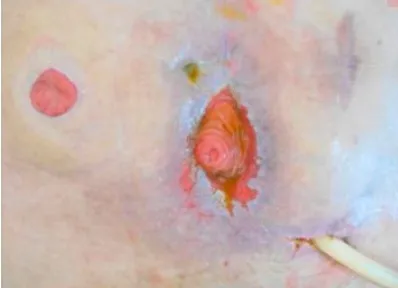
A, b: Erosion improvement and suture closure.
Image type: medical_photograph (skin_photograph)